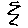
Label: zigzag